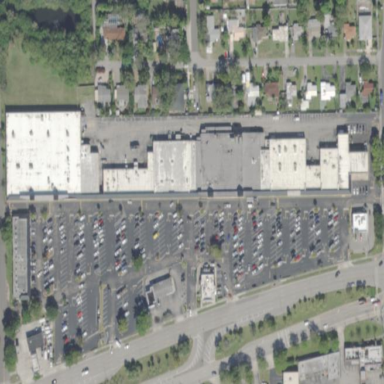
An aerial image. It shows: Retail area.